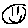
Label: smiley face